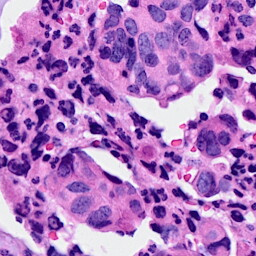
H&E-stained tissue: Breast